Interaction volume radius: 10 \u00c5
Interaction volume height: 10 \u00c5
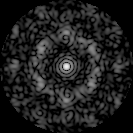
Disorder parameter: 0.6903